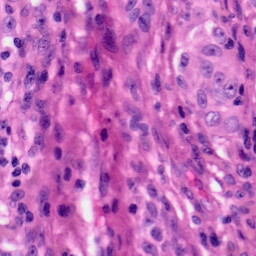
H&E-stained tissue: Skin